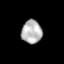
Tissue: lung
Cell type: Epithelial cells
Senescence score: 0.2222
Nuclear area (px): 465
Mean DAPI intensity: 181.123